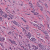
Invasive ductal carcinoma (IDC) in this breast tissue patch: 1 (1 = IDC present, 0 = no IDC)